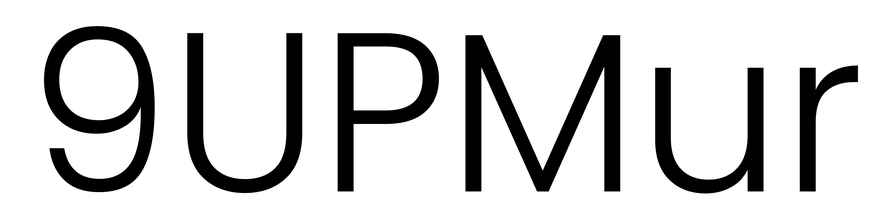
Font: Poppins-Light